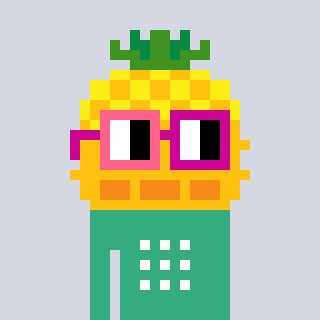
a pixel art character with square pink and red glasses, a pineapple-shaped head and a teal-colored body on a cool background